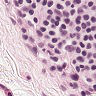
Metastatic tissue present: no